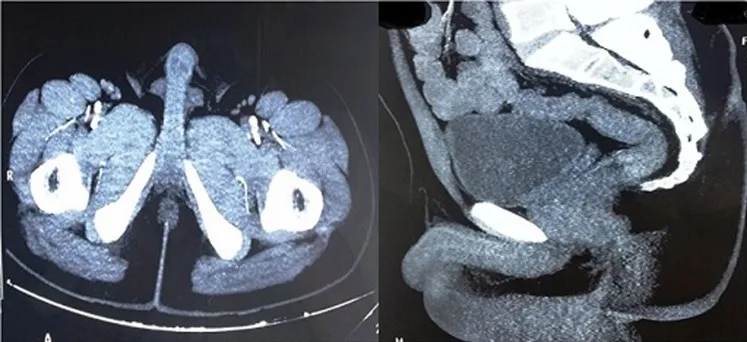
CT angiography images (axial, sagital cuts) showing resolution of pseudoaneurysm after USG-guided compression technique.
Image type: radiology (ct)